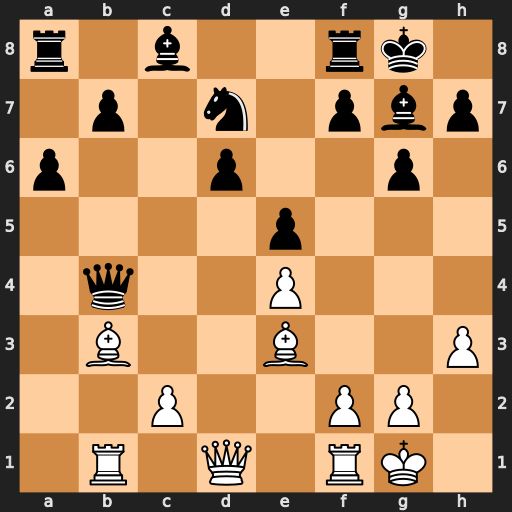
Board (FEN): r1b2rk1/1p1n1pbp/p2p2p1/4p3/1q2P3/1B2B2P/2P2PP1/1R1Q1RK1
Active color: w
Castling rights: -
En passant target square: -
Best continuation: Bxf7+ Rxf7 Rxb4